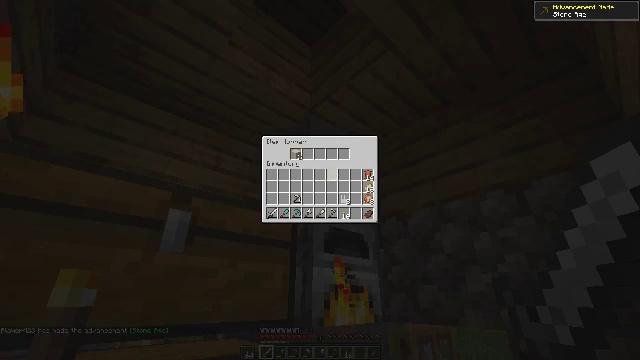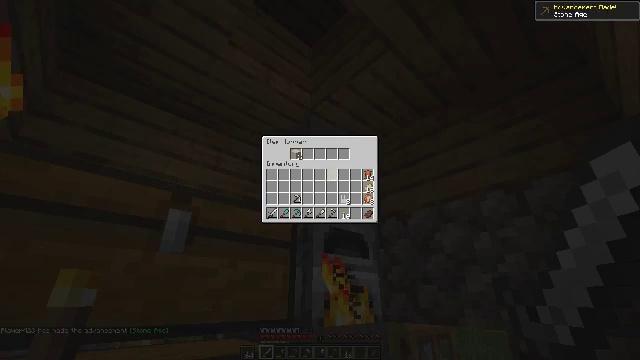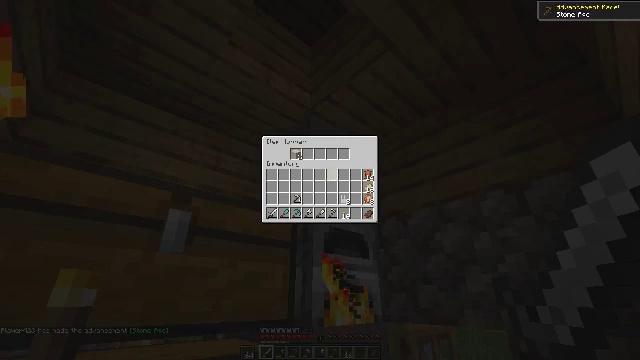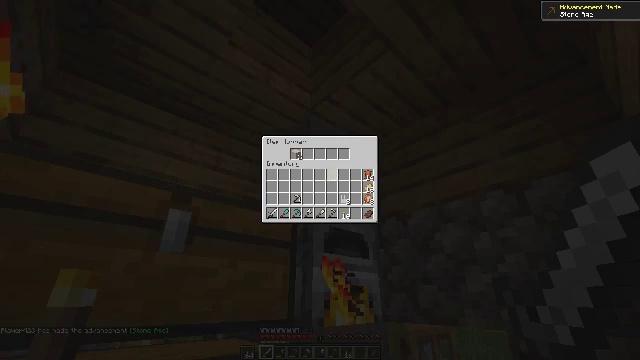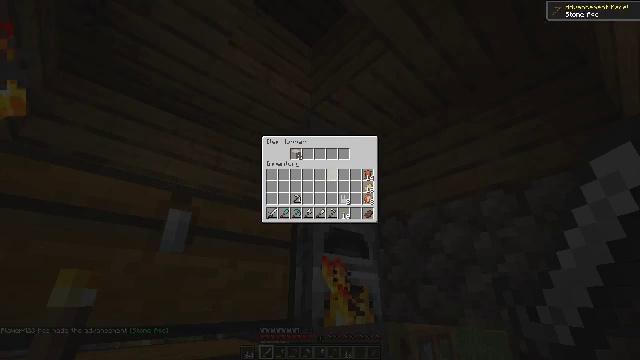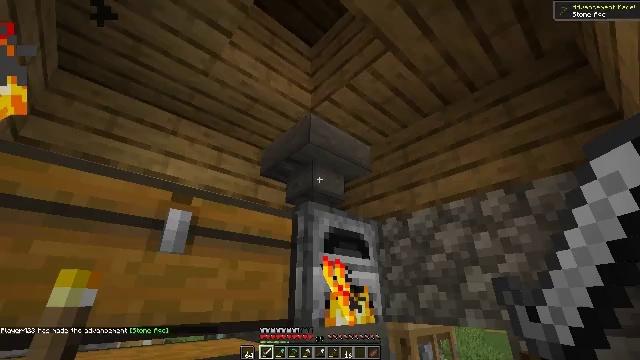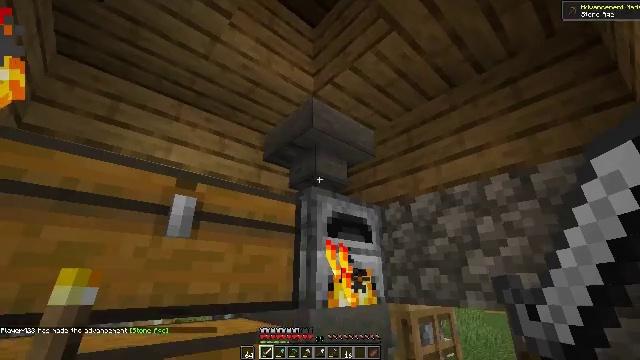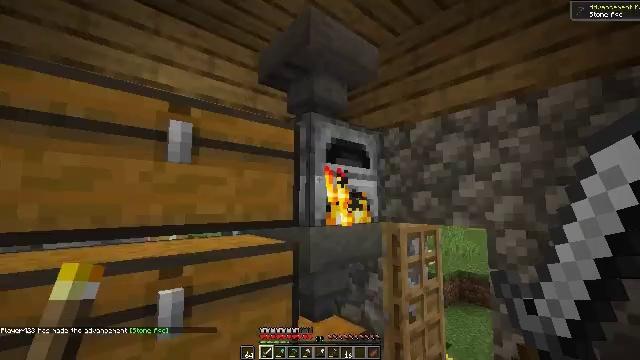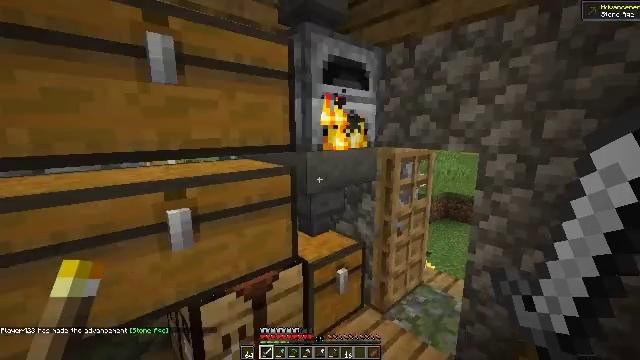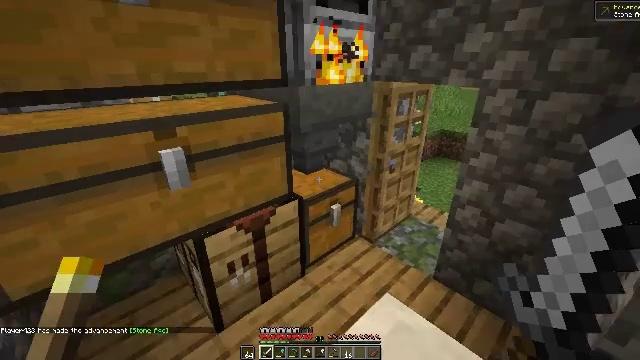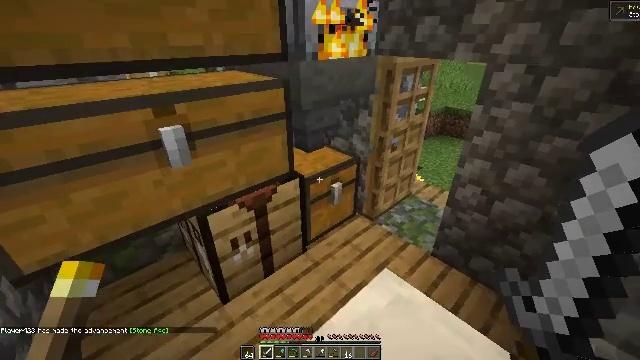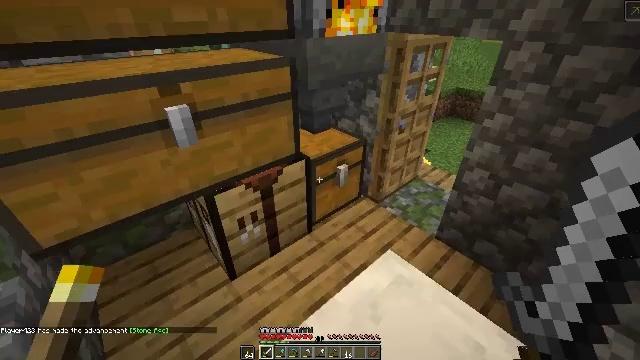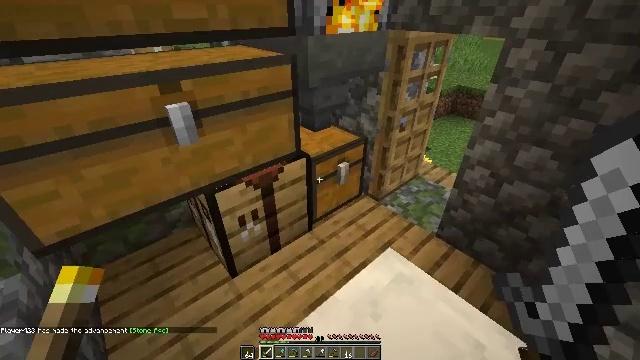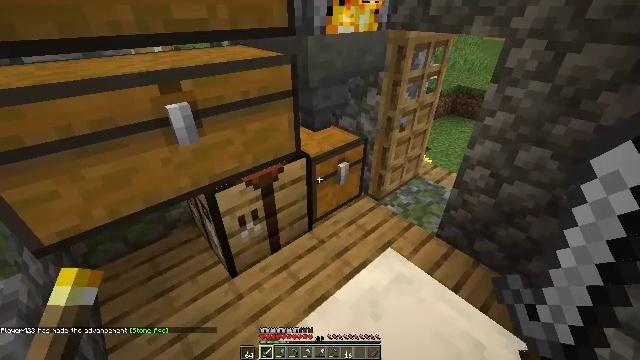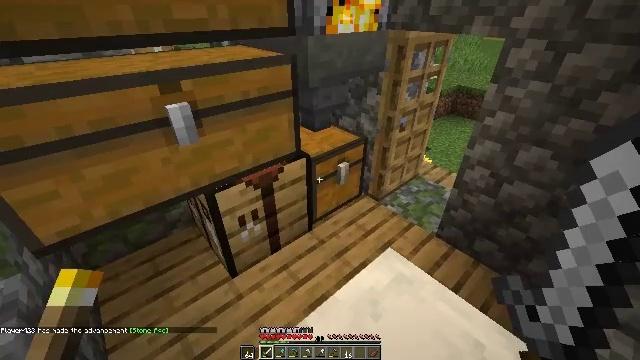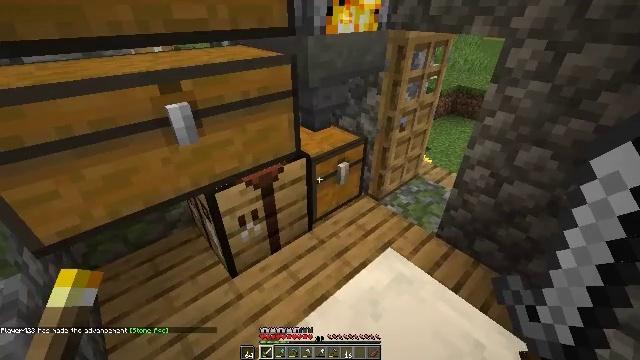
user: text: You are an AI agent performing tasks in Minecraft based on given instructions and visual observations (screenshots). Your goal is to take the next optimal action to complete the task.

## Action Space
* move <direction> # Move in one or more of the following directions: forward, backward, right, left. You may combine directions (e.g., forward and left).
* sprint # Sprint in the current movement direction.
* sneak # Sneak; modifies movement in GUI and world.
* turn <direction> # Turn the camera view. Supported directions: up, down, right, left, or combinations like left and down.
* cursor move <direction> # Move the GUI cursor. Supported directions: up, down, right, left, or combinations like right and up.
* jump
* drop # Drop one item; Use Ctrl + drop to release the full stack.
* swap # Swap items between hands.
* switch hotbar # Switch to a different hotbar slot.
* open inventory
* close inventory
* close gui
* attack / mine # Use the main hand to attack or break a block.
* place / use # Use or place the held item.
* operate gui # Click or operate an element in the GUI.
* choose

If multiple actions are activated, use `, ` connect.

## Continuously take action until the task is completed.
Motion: motion action
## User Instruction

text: Create a stone button in the crafting menu.
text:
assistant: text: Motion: sneak, attack / mine
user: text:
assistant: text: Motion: sneak, attack / mine
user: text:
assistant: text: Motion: no_op
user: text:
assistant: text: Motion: no_op
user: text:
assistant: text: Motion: no_op
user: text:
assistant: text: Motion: turn down
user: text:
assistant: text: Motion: turn down
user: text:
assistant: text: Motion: turn down
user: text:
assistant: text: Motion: turn right and down
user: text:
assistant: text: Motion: turn down
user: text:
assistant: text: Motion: turn left and down
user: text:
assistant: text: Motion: no_op
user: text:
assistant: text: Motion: no_op
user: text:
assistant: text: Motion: no_op
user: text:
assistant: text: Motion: no_op
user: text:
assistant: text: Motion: use / place
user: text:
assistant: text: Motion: use / place
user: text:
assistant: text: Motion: turn right, use / place
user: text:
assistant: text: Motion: turn right, use / place
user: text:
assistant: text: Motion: no_op
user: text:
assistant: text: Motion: no_op
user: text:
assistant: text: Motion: no_op
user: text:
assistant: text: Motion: no_op
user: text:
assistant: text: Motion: no_op
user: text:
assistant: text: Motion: no_op
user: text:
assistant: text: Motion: no_op
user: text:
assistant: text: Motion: no_op
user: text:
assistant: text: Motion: no_op
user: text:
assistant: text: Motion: no_op
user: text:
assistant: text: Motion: no_op